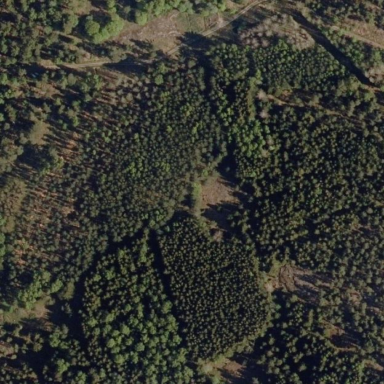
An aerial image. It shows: Forest with mixture of leaf types and cycles.